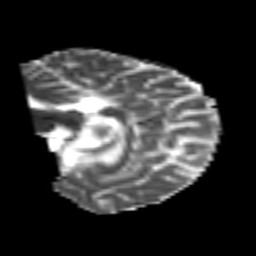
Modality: MD
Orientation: sagittal
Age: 25
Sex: male
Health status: healthy